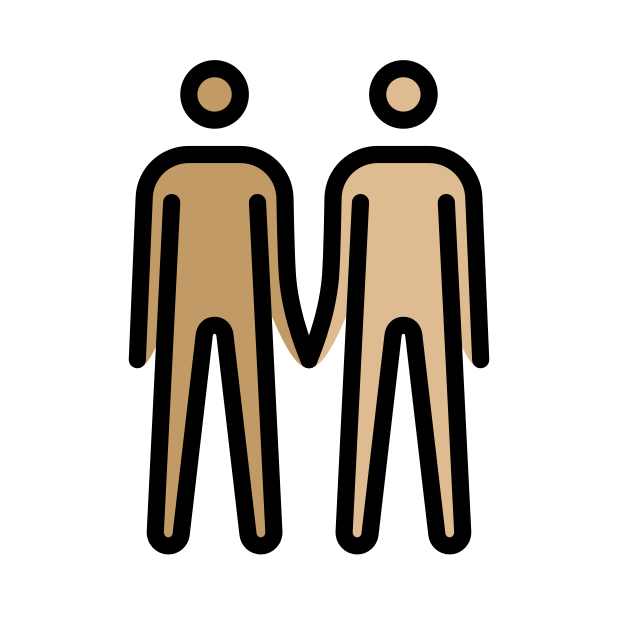
men holding hands: medium skin tone, medium-light skin tone